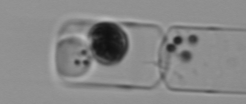
Label: Guinardia_delicatula_TAG_internal_parasite